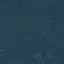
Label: Forest